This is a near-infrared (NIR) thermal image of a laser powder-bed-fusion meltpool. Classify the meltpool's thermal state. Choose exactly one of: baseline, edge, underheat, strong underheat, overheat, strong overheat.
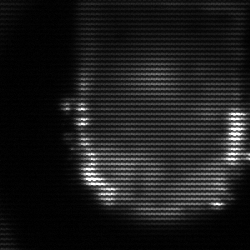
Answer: baseline